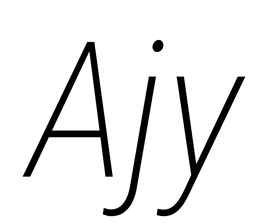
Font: Roboto-Italic_Condensed_ExtraLight_Italic